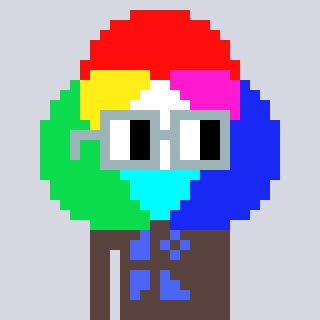
a pixel art character with square dark gray glasses, a color circle-shaped head and a darkbrown-colored body on a cool background